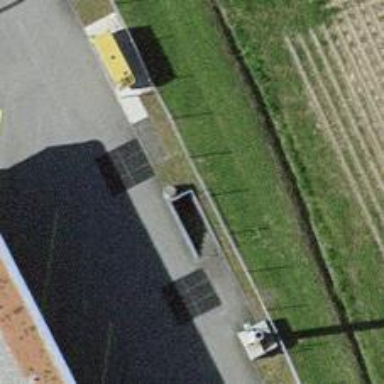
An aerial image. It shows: Retaining wall.